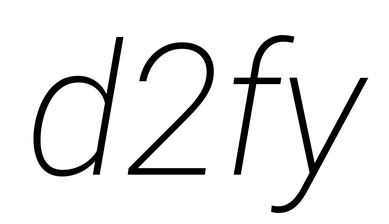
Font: Roboto-Italic_ExtraLight_Italic